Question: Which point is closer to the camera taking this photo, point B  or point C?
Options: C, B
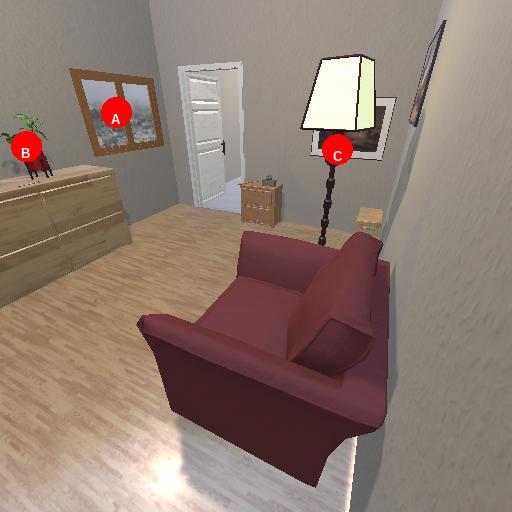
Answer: C